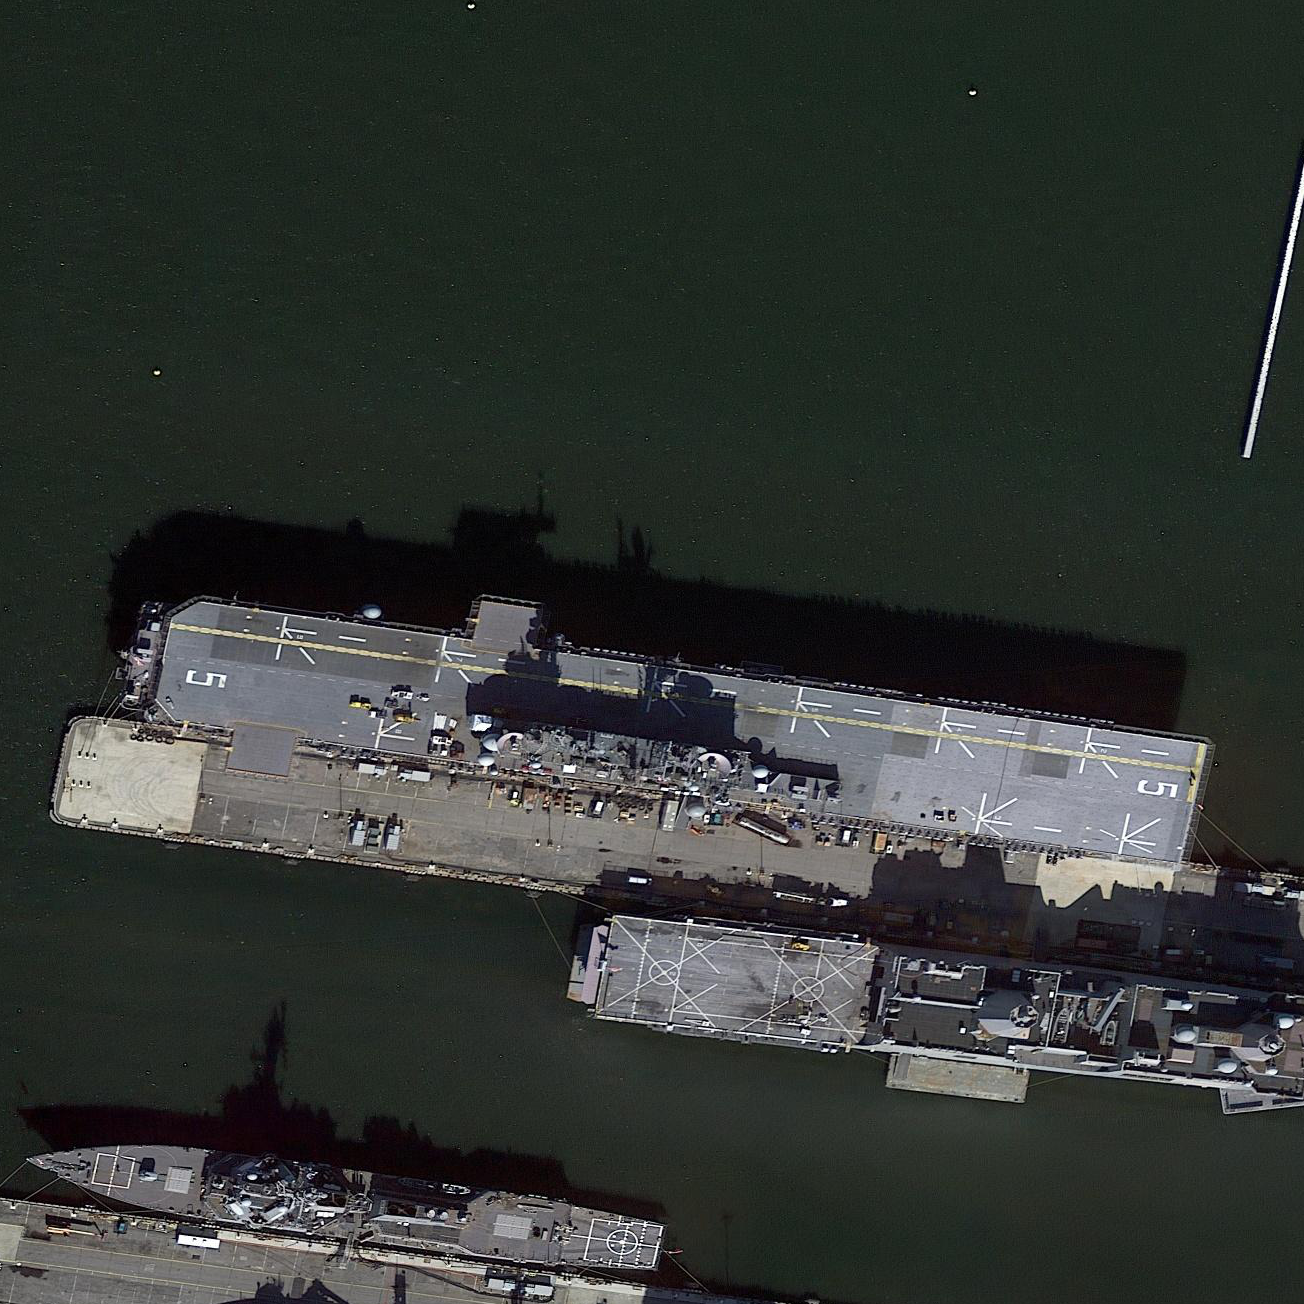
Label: assault